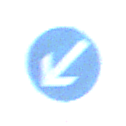
Verkehrszeichen: VorgeschriebeneVorbeifahrtLinks
Umgebung: Outdoor, Nature
Tageszeit: SunriseSunset
Wetter: PartlyCloudy
Licht: Natural
Jahreszeit: NotSpecified
Kontrast: LowContrast